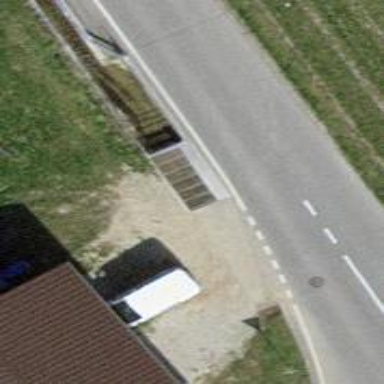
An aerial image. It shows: Bus stop along the road.